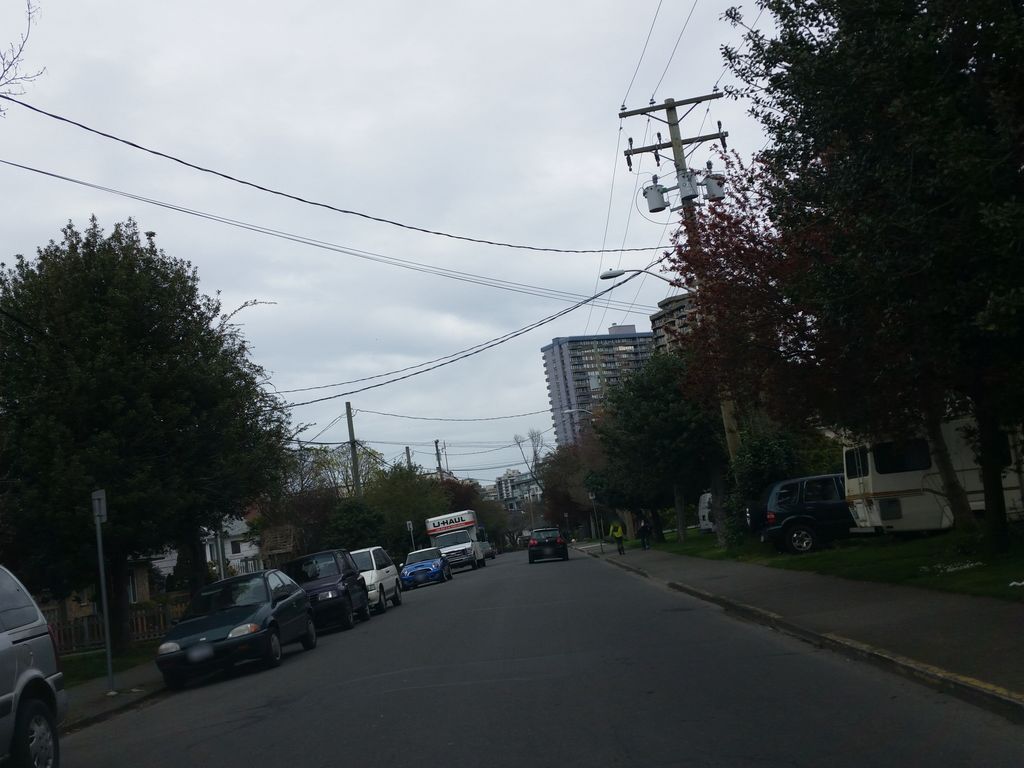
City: victoria